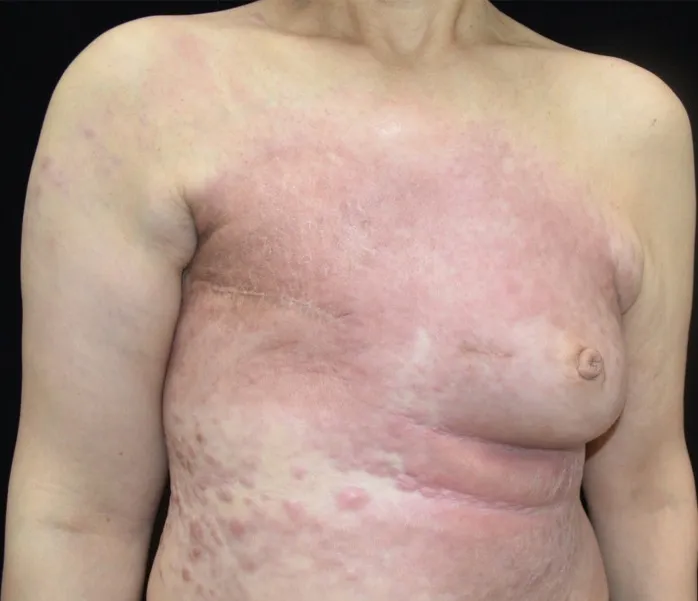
Clinical picture of the patient. Elevated, keloid-like, fine nodules coalescing into diffuse sclerodermoid plaques in a background of erythema were found on the right upper arm, chest wall, and abdomen.
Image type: medical_photograph (skin_photograph)